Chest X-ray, PA view. Patient: 56 years old, sex F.
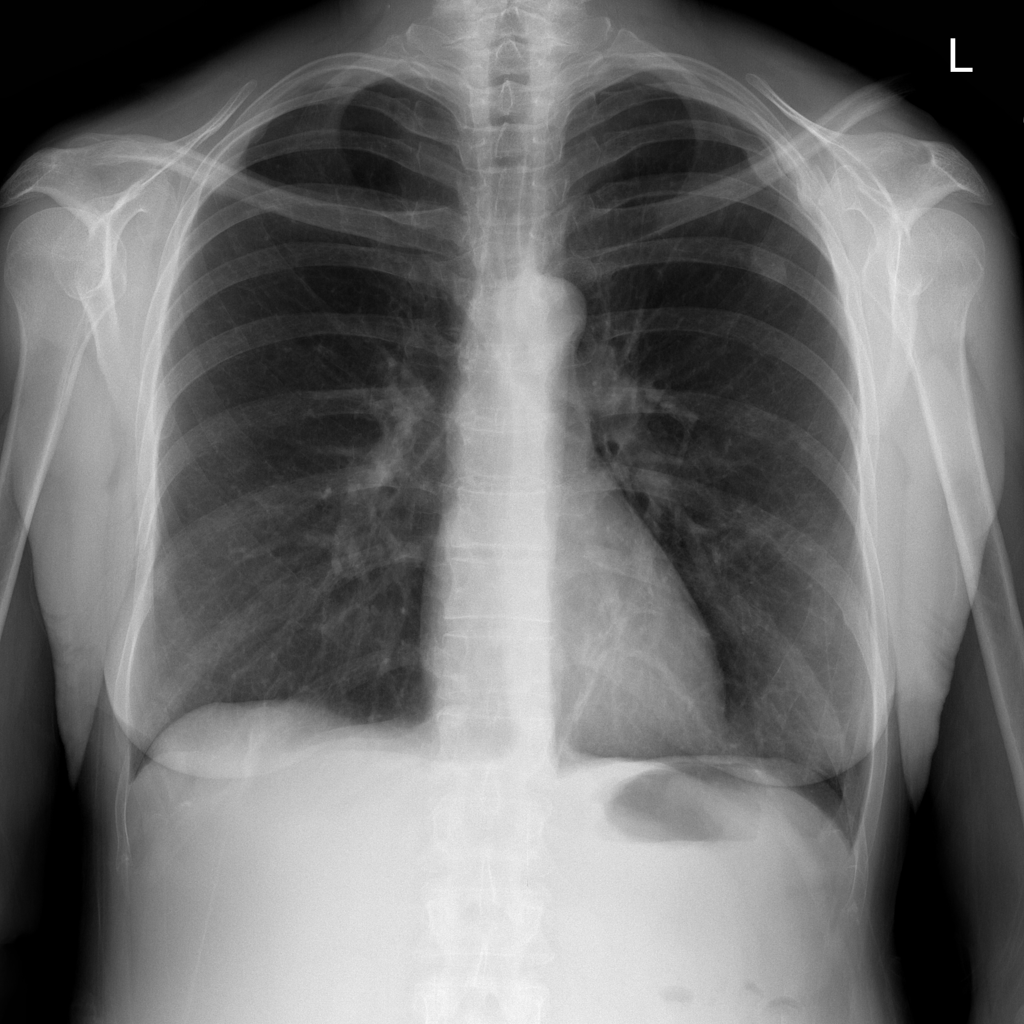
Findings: No Finding